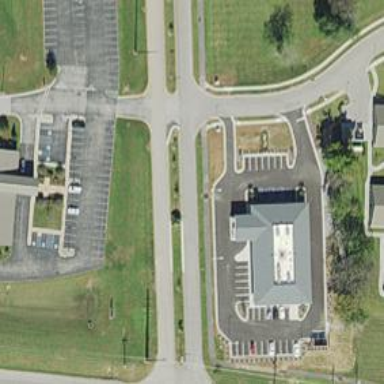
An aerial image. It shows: Clinic.